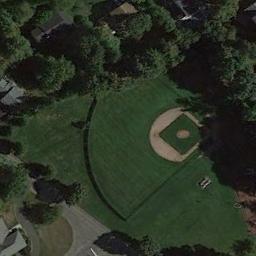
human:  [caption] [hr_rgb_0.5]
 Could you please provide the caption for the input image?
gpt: There is a baseball diamond in the grass between the forests and the houses .

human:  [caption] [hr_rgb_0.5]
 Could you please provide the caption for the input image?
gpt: A baseball diamond surrounded by some trees .

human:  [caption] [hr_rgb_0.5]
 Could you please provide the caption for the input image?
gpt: There is a muddy path by the baseball field .

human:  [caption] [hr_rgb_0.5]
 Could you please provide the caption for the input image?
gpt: A baseball diamond is surrounded by many trees .

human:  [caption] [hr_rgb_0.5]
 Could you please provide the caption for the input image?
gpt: The baseball diamond is surrounded by trees .